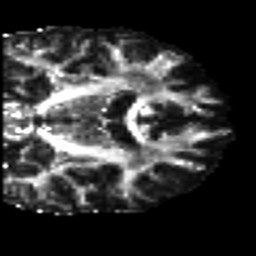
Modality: FA
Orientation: coronal
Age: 32
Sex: female
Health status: healthy
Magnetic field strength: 3 T
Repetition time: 8.4 s
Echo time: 0.0926 s